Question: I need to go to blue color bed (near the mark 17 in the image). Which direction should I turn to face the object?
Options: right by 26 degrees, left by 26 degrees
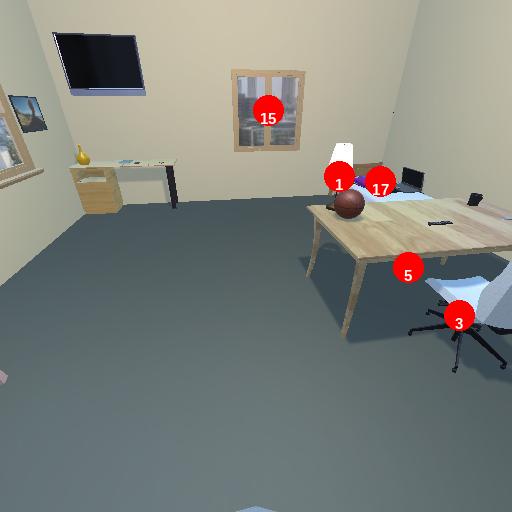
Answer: right by 26 degrees